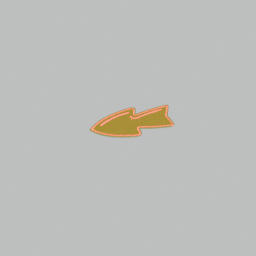
Label: decoration